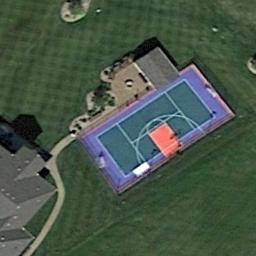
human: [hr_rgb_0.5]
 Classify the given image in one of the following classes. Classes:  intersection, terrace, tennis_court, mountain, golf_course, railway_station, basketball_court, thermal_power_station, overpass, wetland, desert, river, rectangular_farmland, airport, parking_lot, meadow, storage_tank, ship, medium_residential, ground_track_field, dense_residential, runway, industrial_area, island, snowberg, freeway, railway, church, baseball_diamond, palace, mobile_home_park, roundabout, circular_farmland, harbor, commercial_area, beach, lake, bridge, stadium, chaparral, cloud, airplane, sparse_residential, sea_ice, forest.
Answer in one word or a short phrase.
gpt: basketball_court